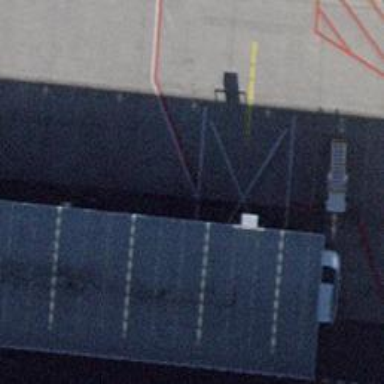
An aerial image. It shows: Airport parking position.